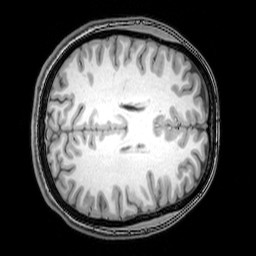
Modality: T1w
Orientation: axial
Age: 22
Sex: female
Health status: healthy
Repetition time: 0.081 s
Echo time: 0.037 s